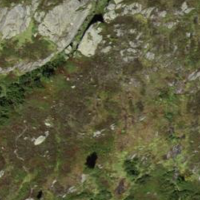
EUNIS habitat code: 26
Species observed at this site:
Drosera anglica